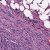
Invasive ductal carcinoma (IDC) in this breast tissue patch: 1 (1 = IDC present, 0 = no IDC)